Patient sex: M
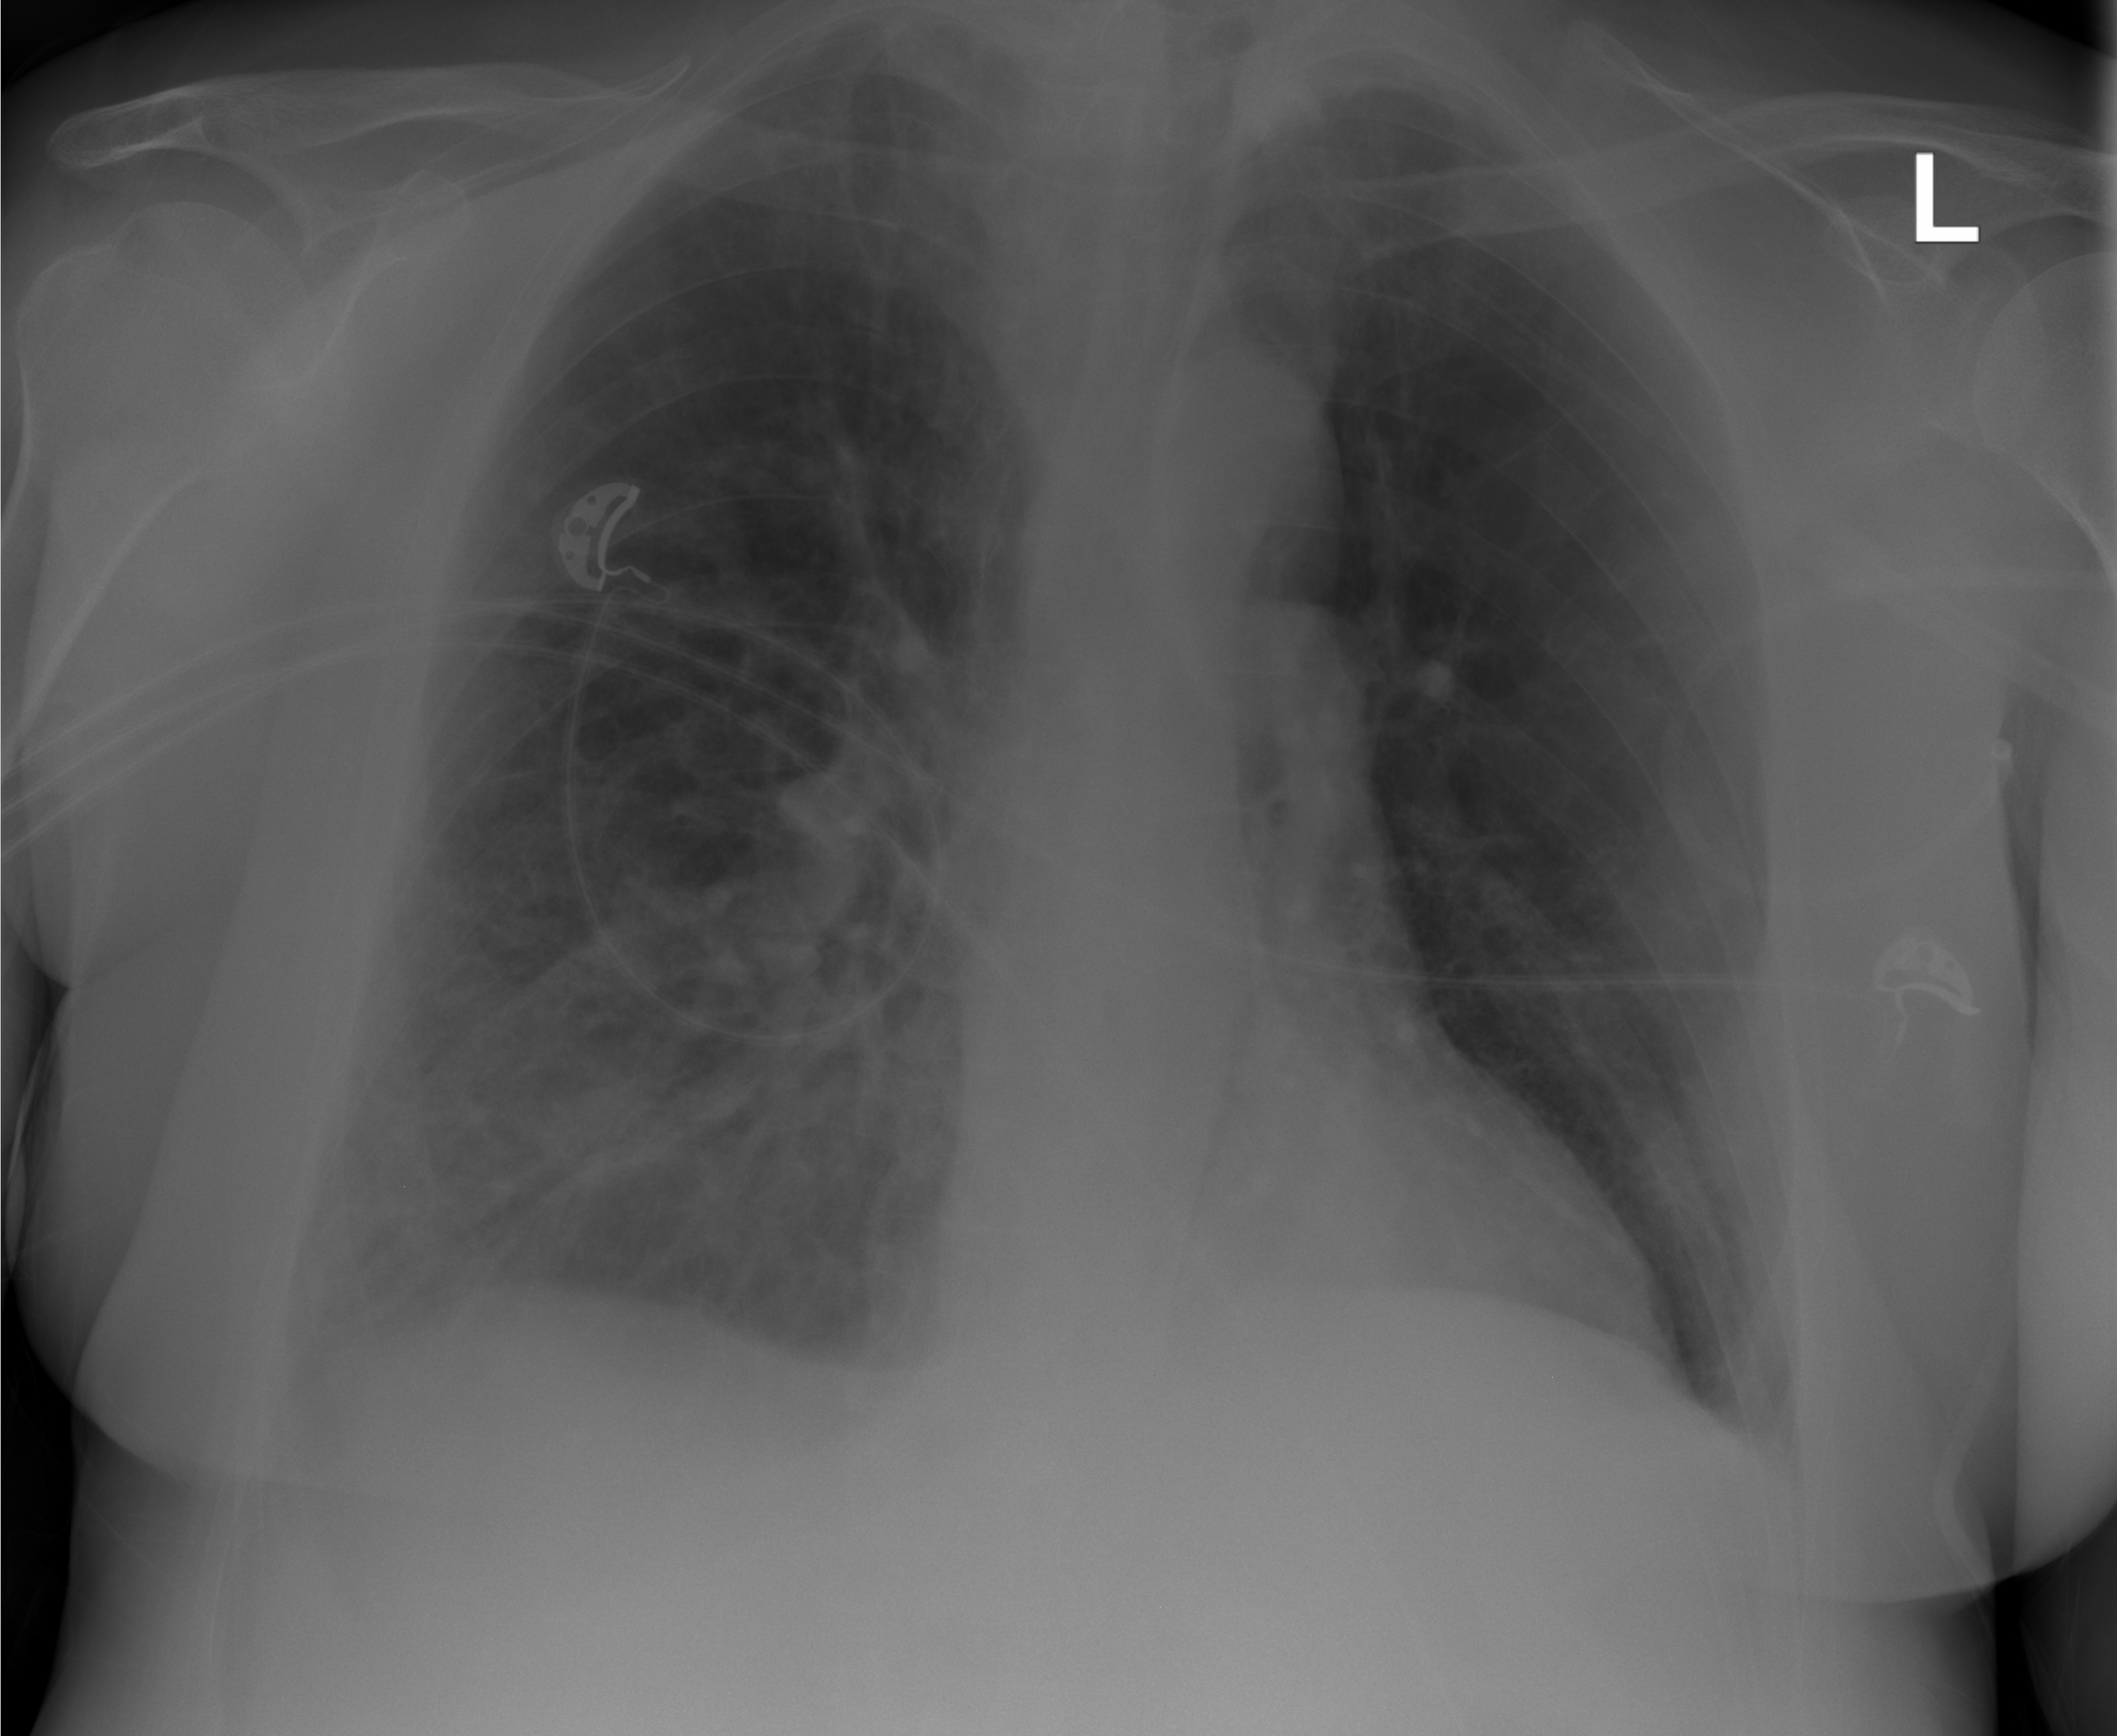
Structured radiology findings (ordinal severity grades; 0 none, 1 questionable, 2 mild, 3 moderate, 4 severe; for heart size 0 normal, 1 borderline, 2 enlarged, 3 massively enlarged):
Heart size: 0
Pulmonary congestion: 0
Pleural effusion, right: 2
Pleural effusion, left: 0
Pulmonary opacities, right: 3
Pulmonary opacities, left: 0
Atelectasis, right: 2
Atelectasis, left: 0